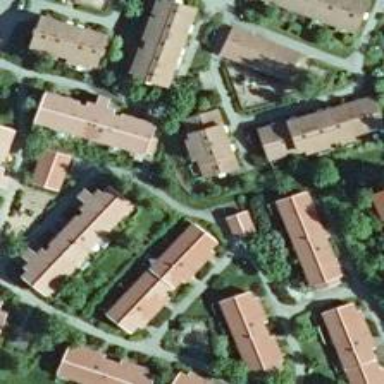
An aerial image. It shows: Neighborhood.